Interaction volume radius: 5 \u00c5
Interaction volume height: 20 \u00c5
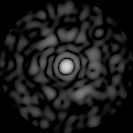
Disorder parameter: 0.8558